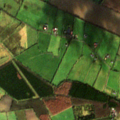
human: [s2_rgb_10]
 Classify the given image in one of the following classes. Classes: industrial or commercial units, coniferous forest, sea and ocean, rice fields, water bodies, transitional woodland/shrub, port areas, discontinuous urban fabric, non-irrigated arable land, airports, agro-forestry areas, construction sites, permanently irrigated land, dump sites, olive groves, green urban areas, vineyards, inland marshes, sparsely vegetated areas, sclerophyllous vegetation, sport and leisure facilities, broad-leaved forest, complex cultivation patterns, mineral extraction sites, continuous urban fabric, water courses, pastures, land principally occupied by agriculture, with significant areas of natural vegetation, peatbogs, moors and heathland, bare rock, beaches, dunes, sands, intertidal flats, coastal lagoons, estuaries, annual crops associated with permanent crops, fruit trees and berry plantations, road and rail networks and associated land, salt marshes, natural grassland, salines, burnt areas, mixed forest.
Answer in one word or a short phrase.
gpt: non-irrigated arable land, pastures, broad-leaved forest